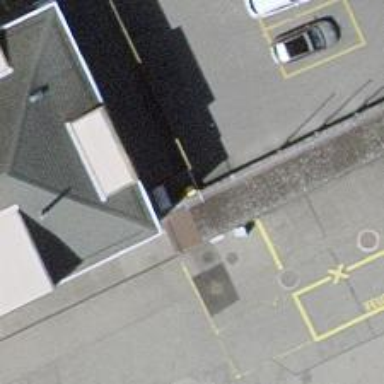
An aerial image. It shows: Post box.